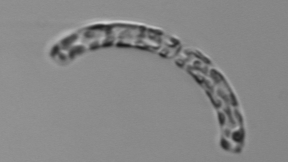
Label: Guinardia_striata